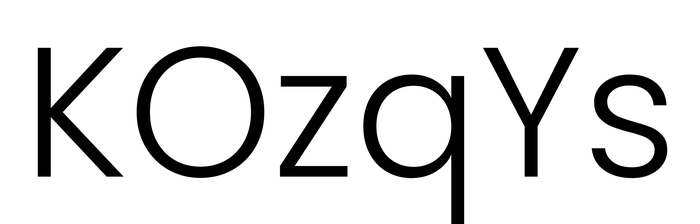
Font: Poppins-Light